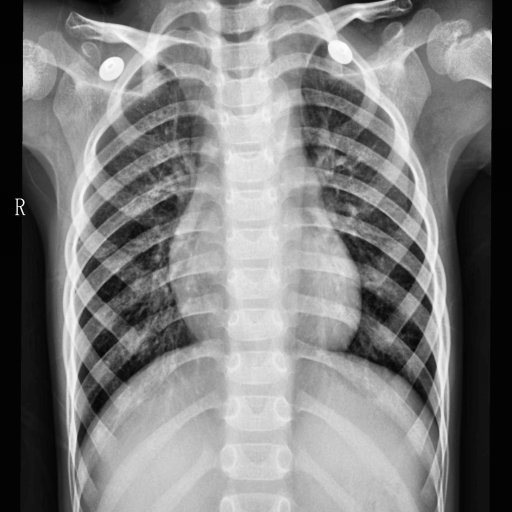
Finding: NORMAL